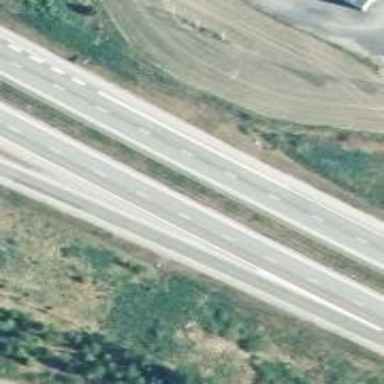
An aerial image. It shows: Asphalt motorway.